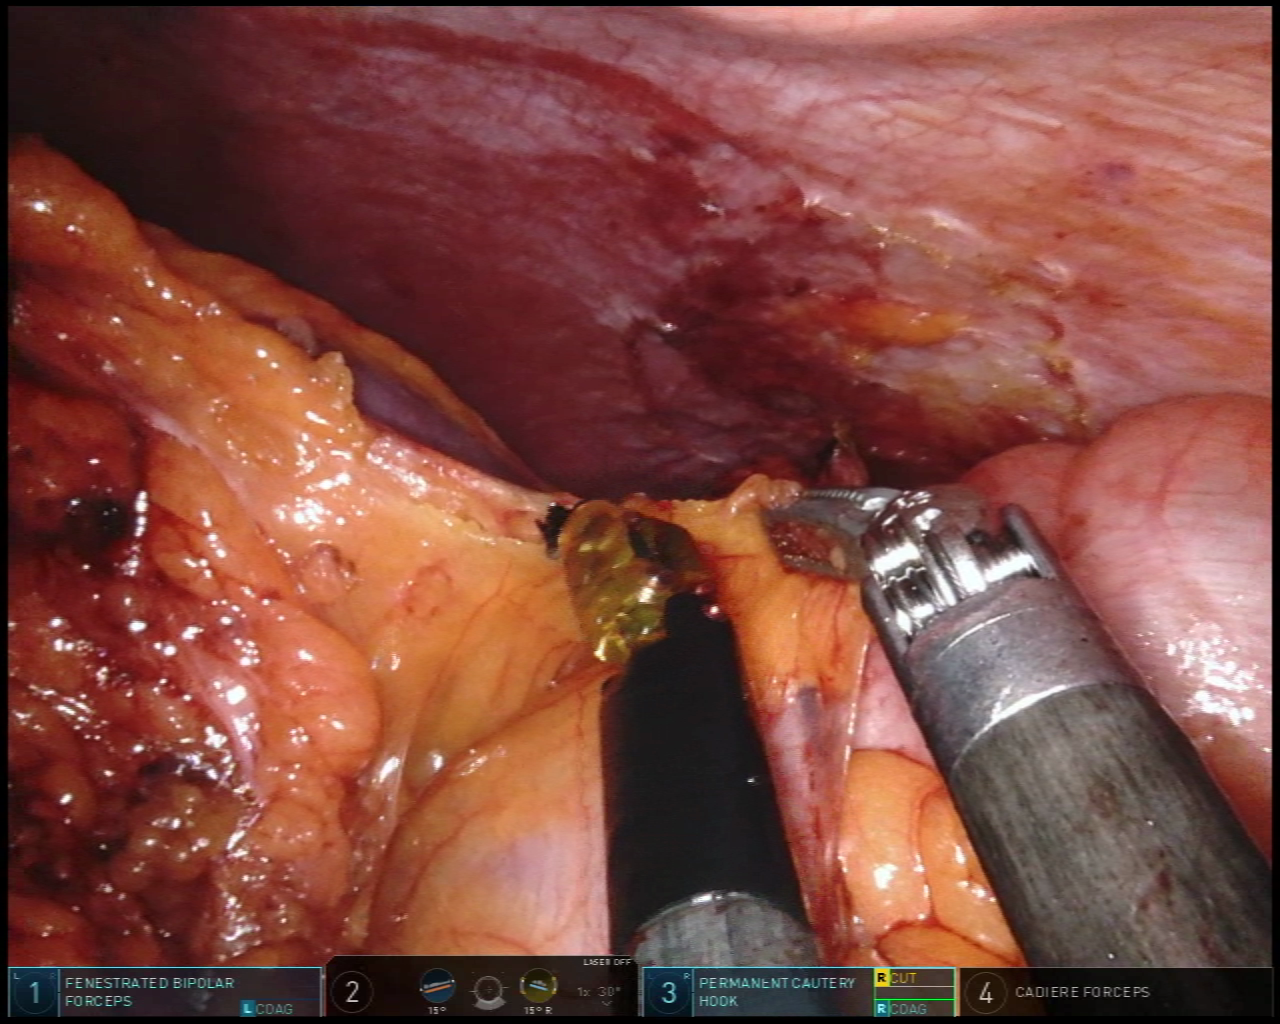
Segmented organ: spleen
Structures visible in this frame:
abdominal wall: yes
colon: yes
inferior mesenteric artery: no
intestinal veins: no
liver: no
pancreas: no
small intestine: no
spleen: yes
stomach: no
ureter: no
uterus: no
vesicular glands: no